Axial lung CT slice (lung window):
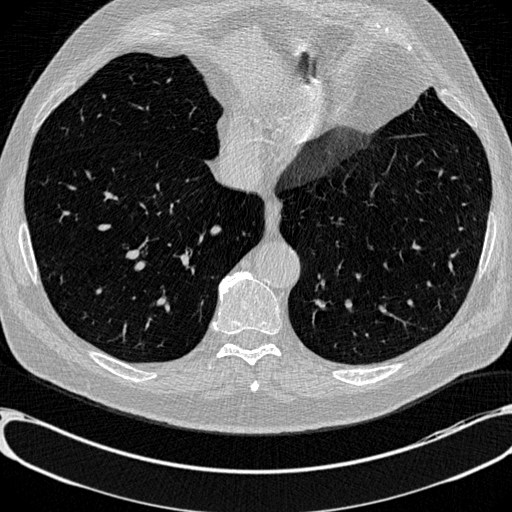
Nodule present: no